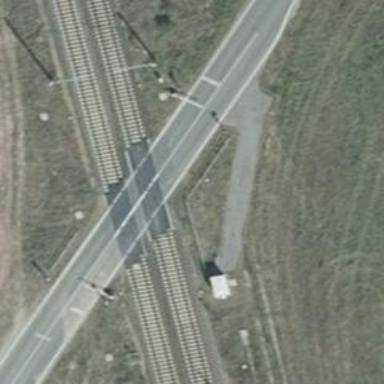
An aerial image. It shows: Level crossing with lights and saltire.